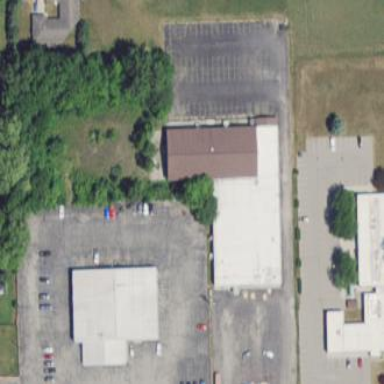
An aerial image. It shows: Building with bowling alley inside.